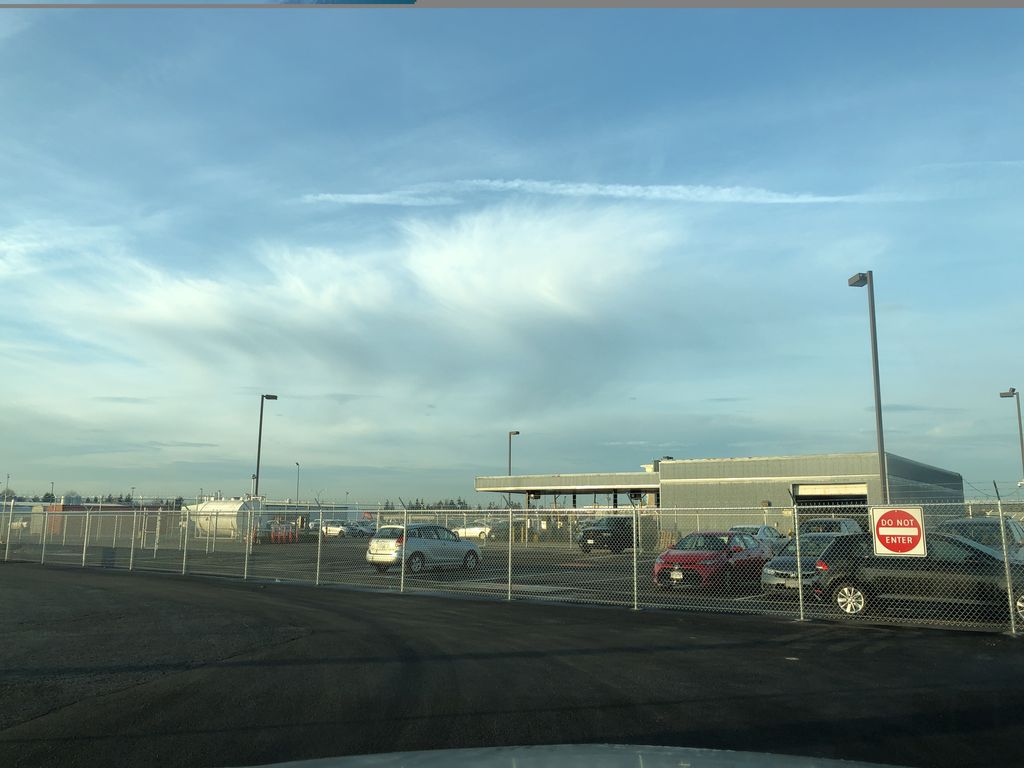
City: vancouver